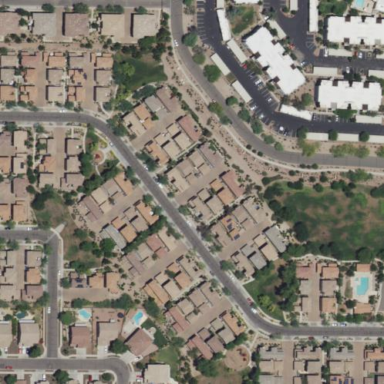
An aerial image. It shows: Condominium within residential area.